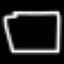
Label: square